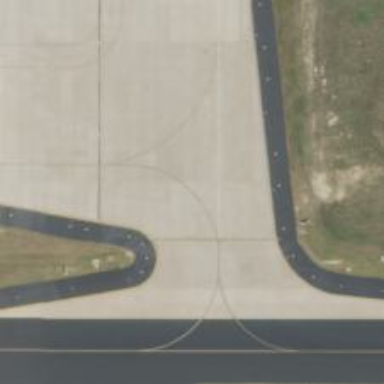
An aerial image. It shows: View of taxiway at the airport.